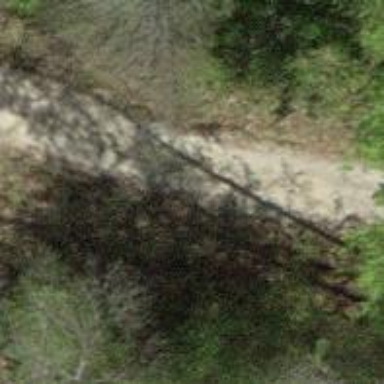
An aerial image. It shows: Gravel track with grade2 tracktype.